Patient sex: M
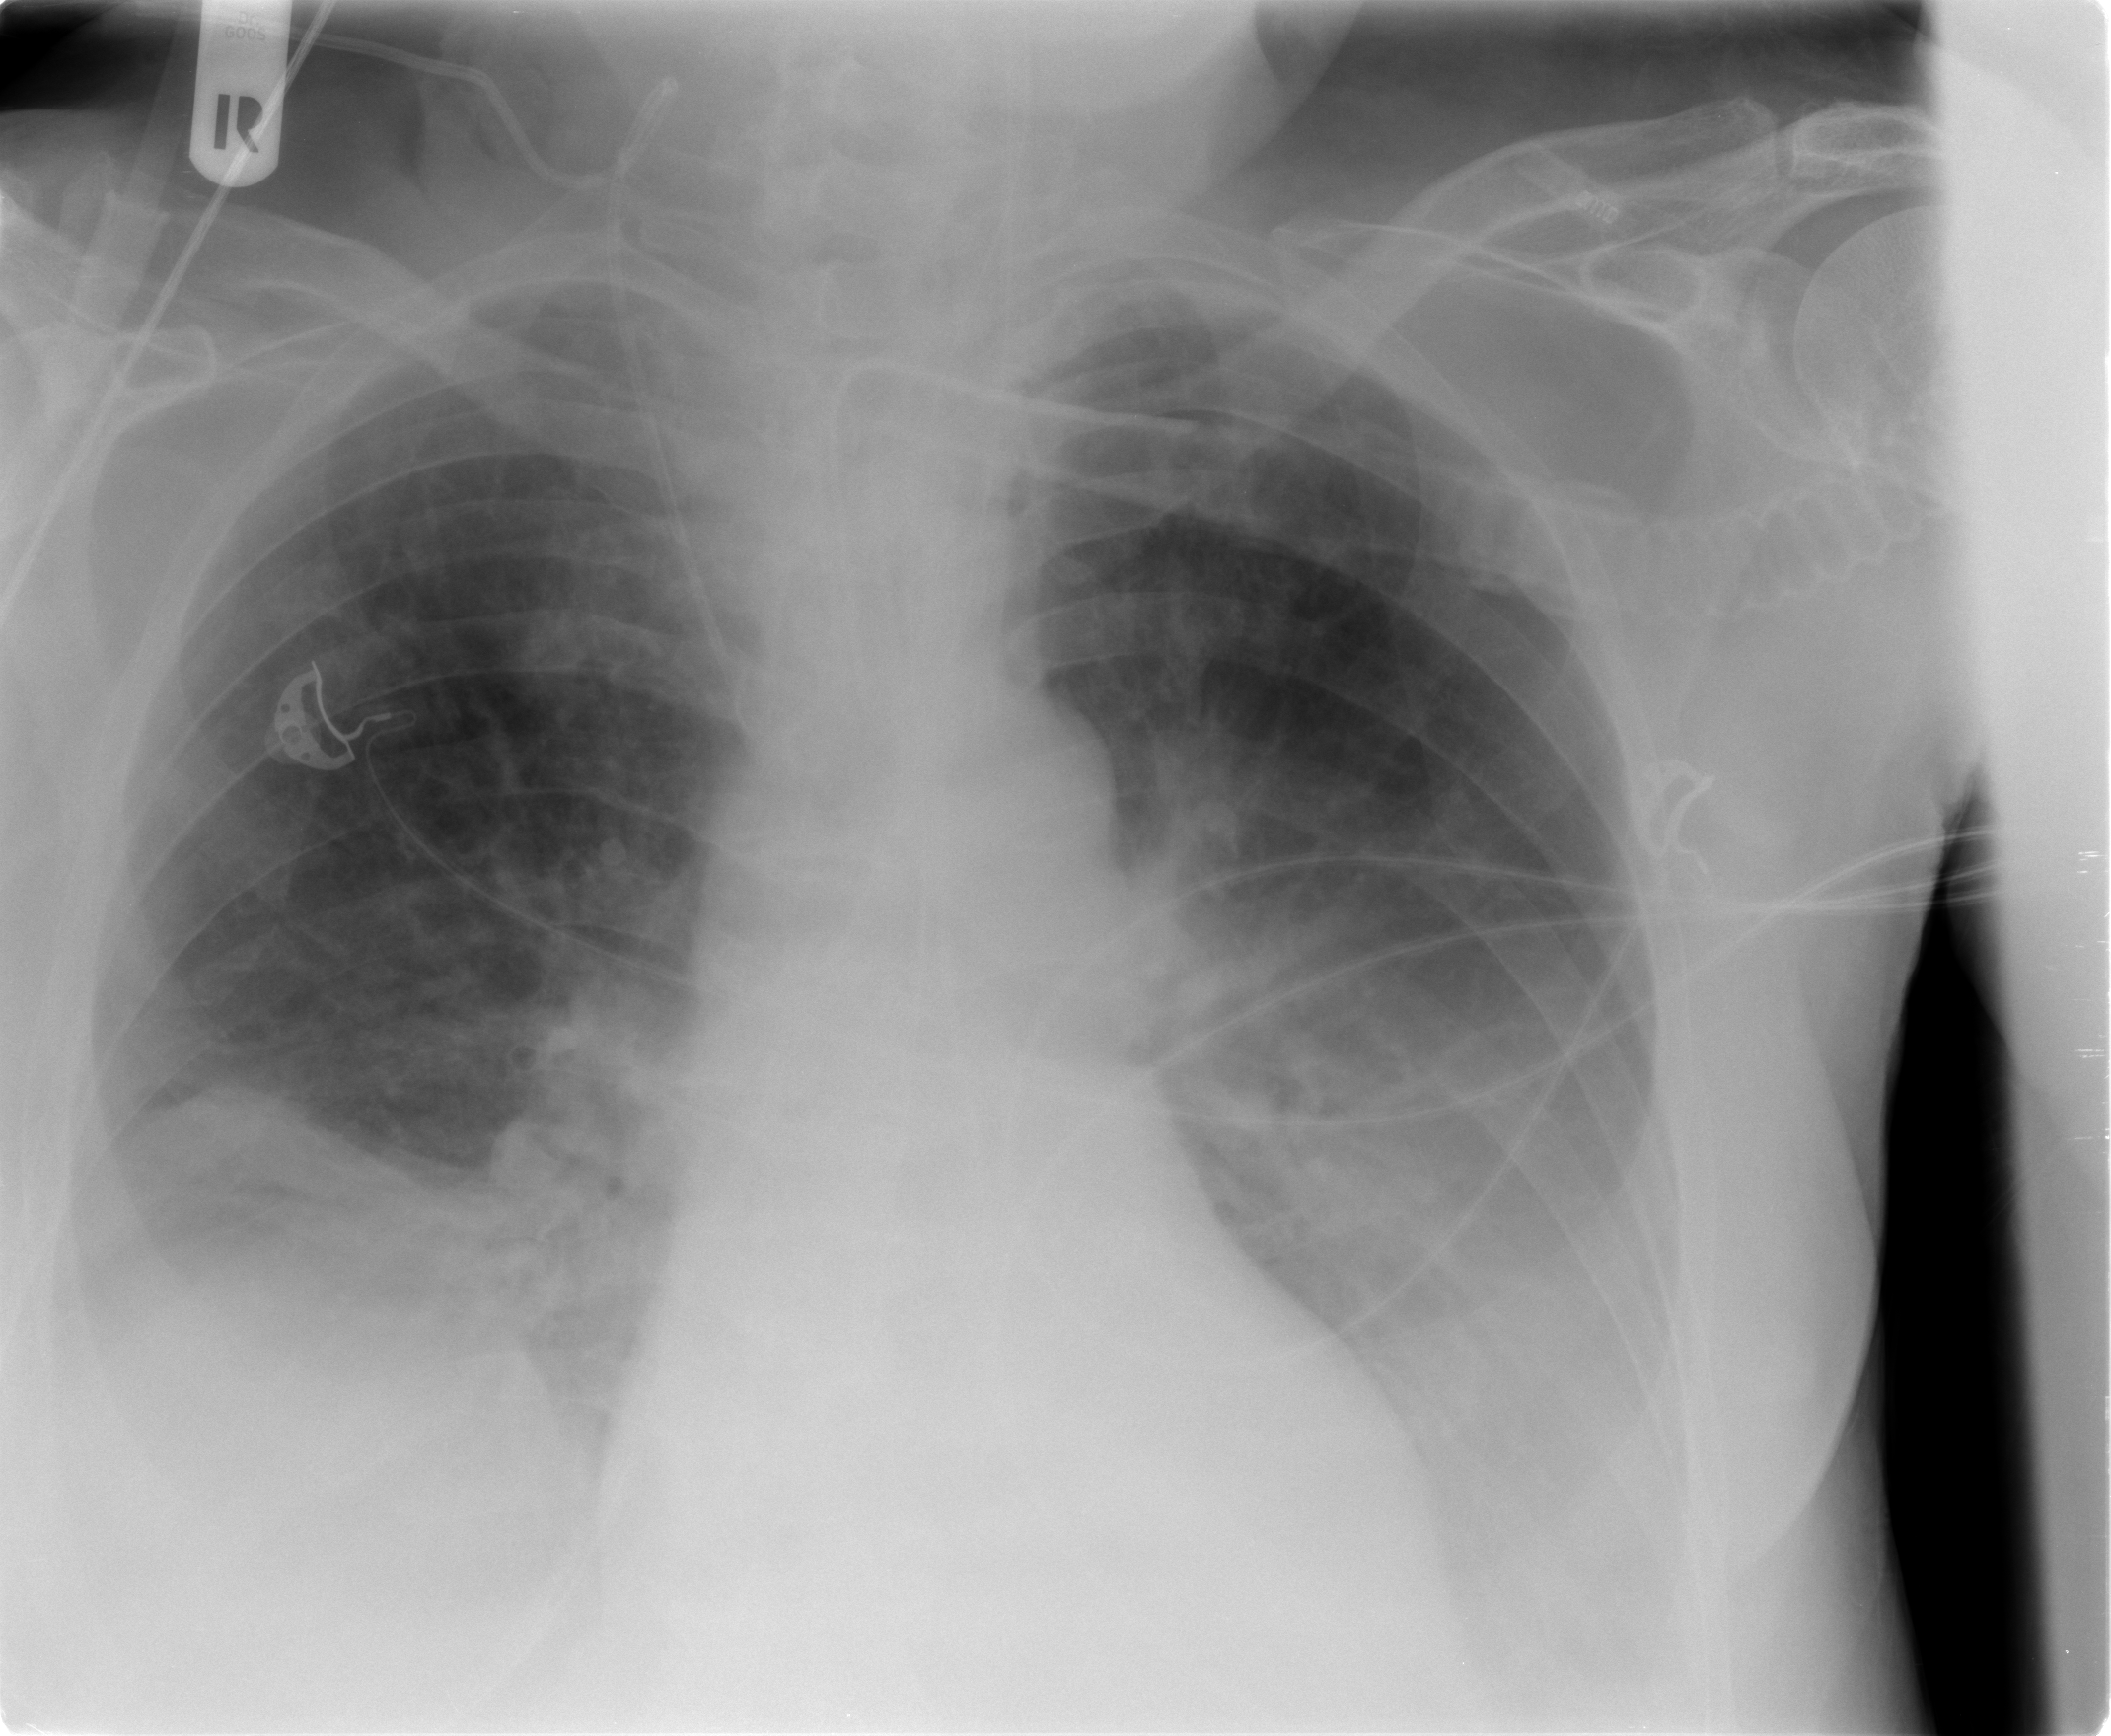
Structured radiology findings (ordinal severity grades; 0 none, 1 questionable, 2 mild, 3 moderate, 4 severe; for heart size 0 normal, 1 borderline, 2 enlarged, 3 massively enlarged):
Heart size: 0
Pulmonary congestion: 2
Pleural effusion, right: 2
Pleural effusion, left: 2
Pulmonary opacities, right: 0
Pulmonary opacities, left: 0
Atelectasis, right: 2
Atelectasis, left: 2